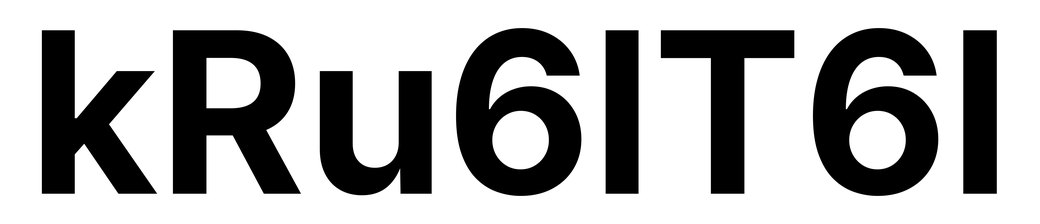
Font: Inter_Bold